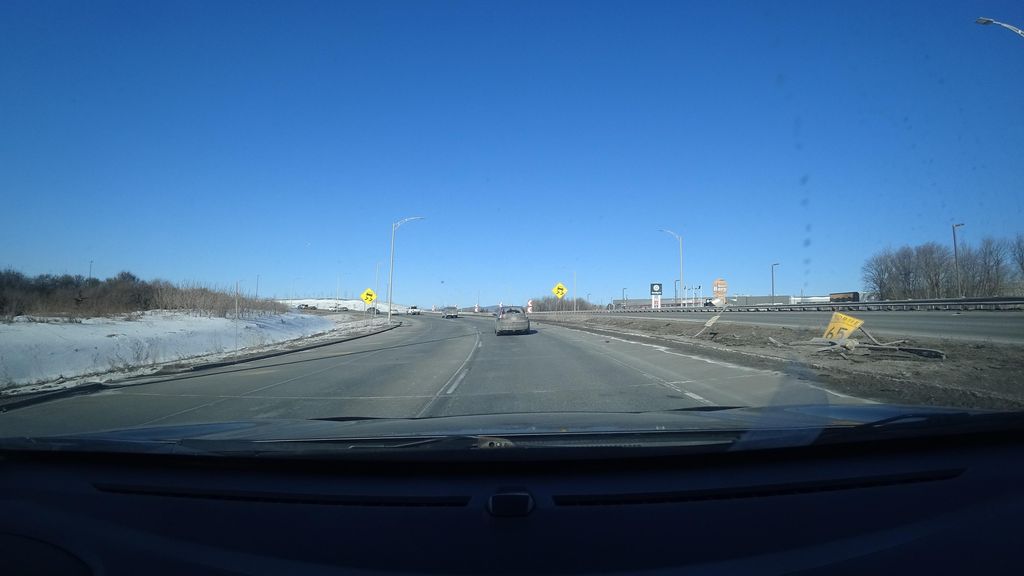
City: quebec_city